Question: I am working on a project that involves heuristics, and I built it in Java (Should have probably made it in C).
I am running into problems with memory.
My tree is built up with object nodes, and each object contains an array, a matrix, and three integers.
I already cut down many other values, in order to try and save more memory space, however, it still isn't enough.
So, I was thinking that I could also cut down the matrix, and transform it into an array.
However, my whole project is built on coordinates, to reach a certain point in the matrix.
So before I make any change, I would like to know how much (or not so much) this would affect memory usage.
Edit: The array and matrix both are made of int primitives.
The array is array[25] and the matrix is matrix[5][5].
The matrix represents the board of the game, with information of whether the field is empty, or has a certain type of piece inside it (all int).
I am talking about 16GB of RAM usage, and 25 million nodes.
I made this method, to clone arrays:
'''
public int[] cloneArray(int[] array){
int i = 0;
int[] clone = new int[array.length];
while (i < array.length){
clone[i] = array[i];
i++;
}
return clone;
}
'''
Similar methods were made, to clone matrixes, and the objects themselves.
Edit:
After finding out about the existence of a profiler, I made a check.
Here is a screenshot of the results:

I think these numbers make sense, because in the console, you can see nearly as many nodes that were counted, as you can see in the profiler, the states (in the console, "estados" is the pointer of the state that is currently being expanded).
So, in the profiler, we can see almost 20m states, which are the generated nodes.
Each state contains 1 array and 1 matrix.
We can see 138m arrays, which divided by 6 equals 23m.
And since a matrix is 5x5, then 5x23m of the arrays are contained in the matrix, and the other 23m are the arrays.
Am I making sense? Is this interpretation accurate?
Here is a dropbox link, so you can check the full resolution image:
<URL>
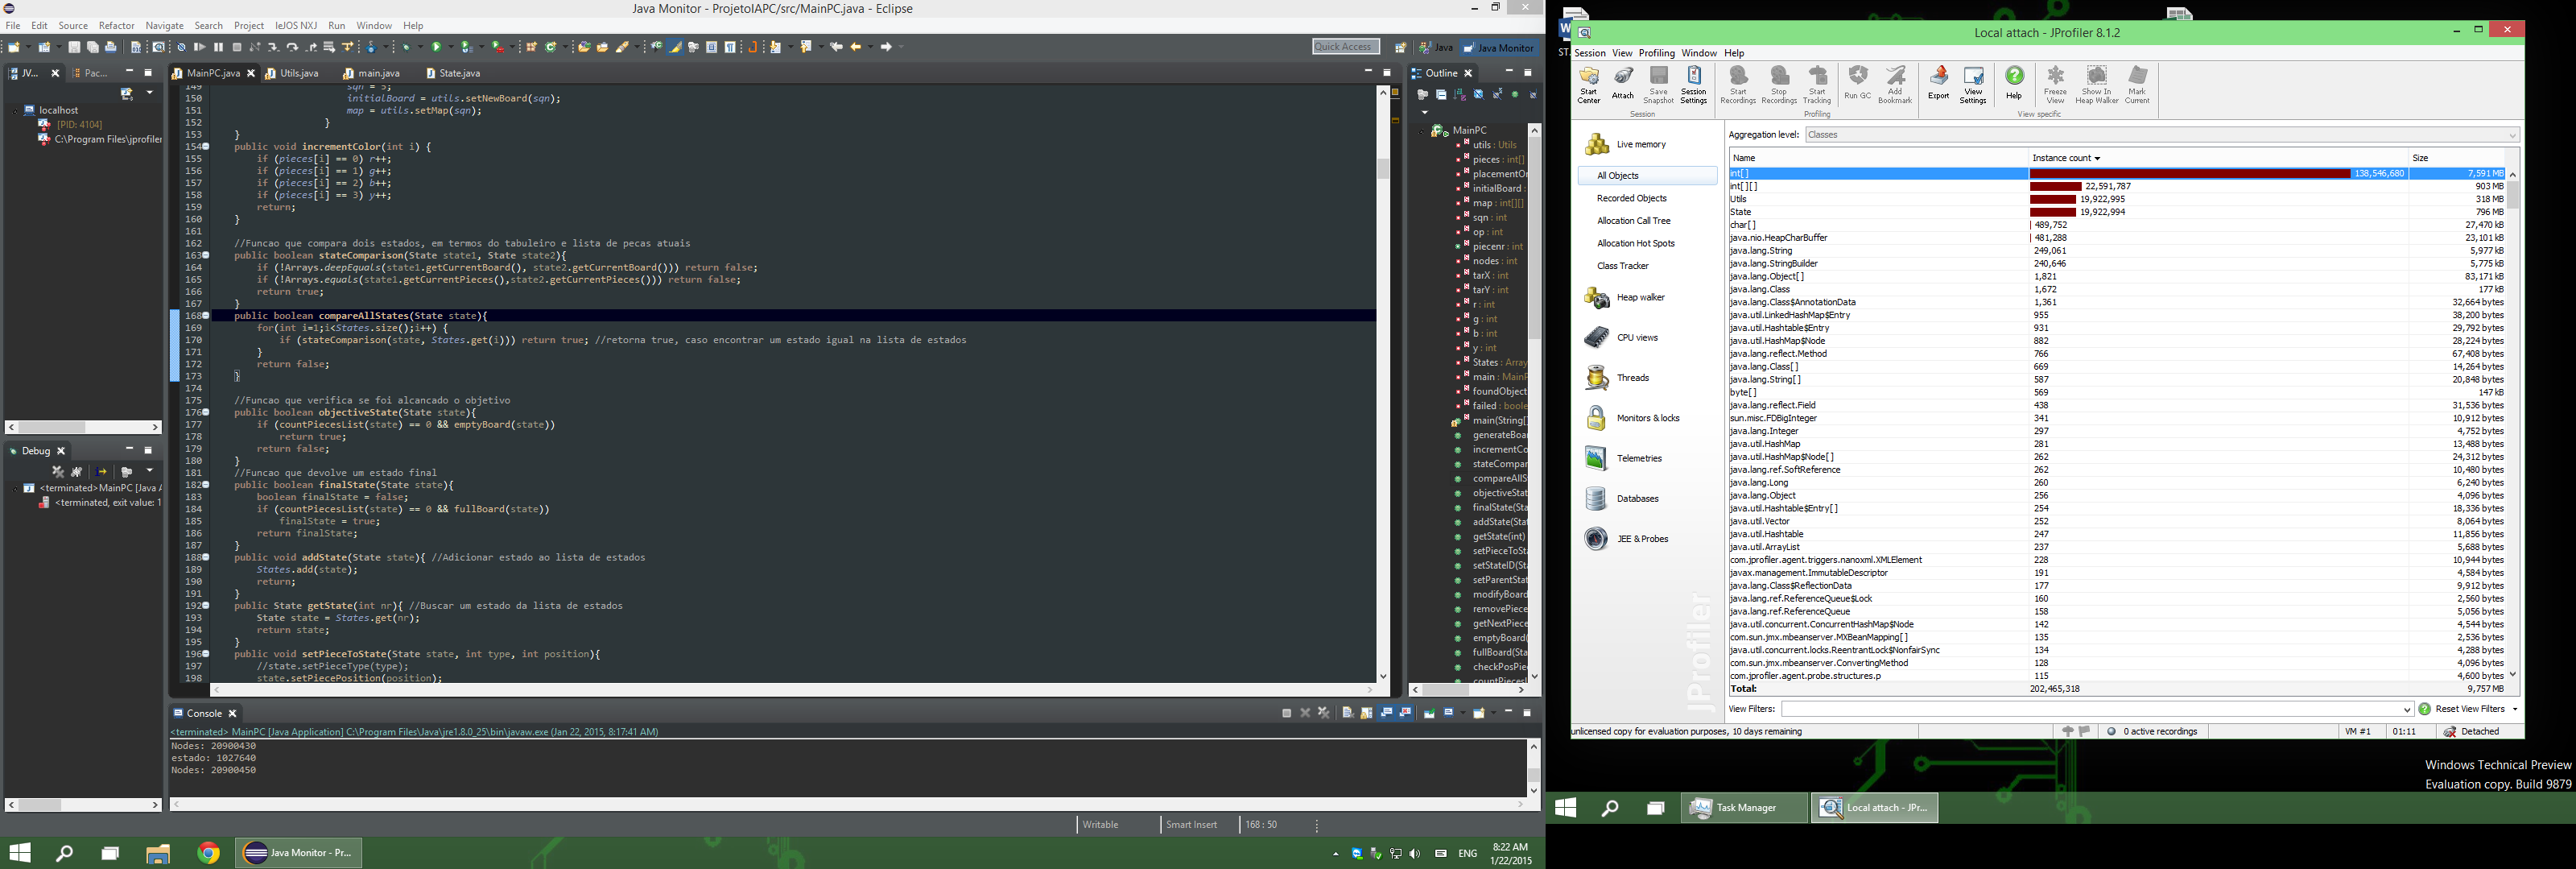
Answer: Here are a couple of examples:
'''
int[] array = new int[25];
int[][] matrix = new int[5][5];
'''
The space occupied by the array is:
- - -
A 2D 'int' matrix in Java is actually an array of arrays, so the space occupied by the matrix is
- - -
(The above assumes a 32 bit JVM, and array header sizes. Those are platform specific assumptions, but for any JVM platform you should be able to tie them down with specificity. And for Oracle HotSpot / OpenJDK JVMs since Java 6, the source code is available for anyone to see.)
Note of course that as the arrays / matrices get larger, the relative saving for an 'int[N^2]' versus an 'int[N][N]' becomes smaller.